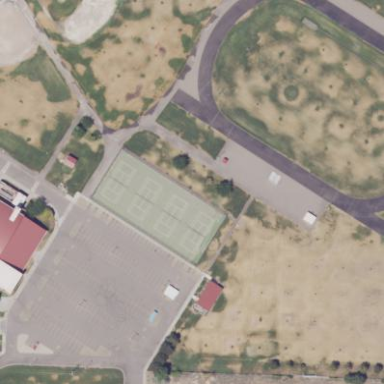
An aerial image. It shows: Tennis court on the leisure land pitch.